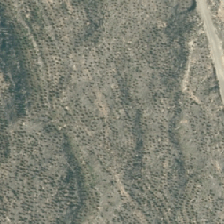
Land cover: harvested_forest